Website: bh-photo
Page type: billing-address
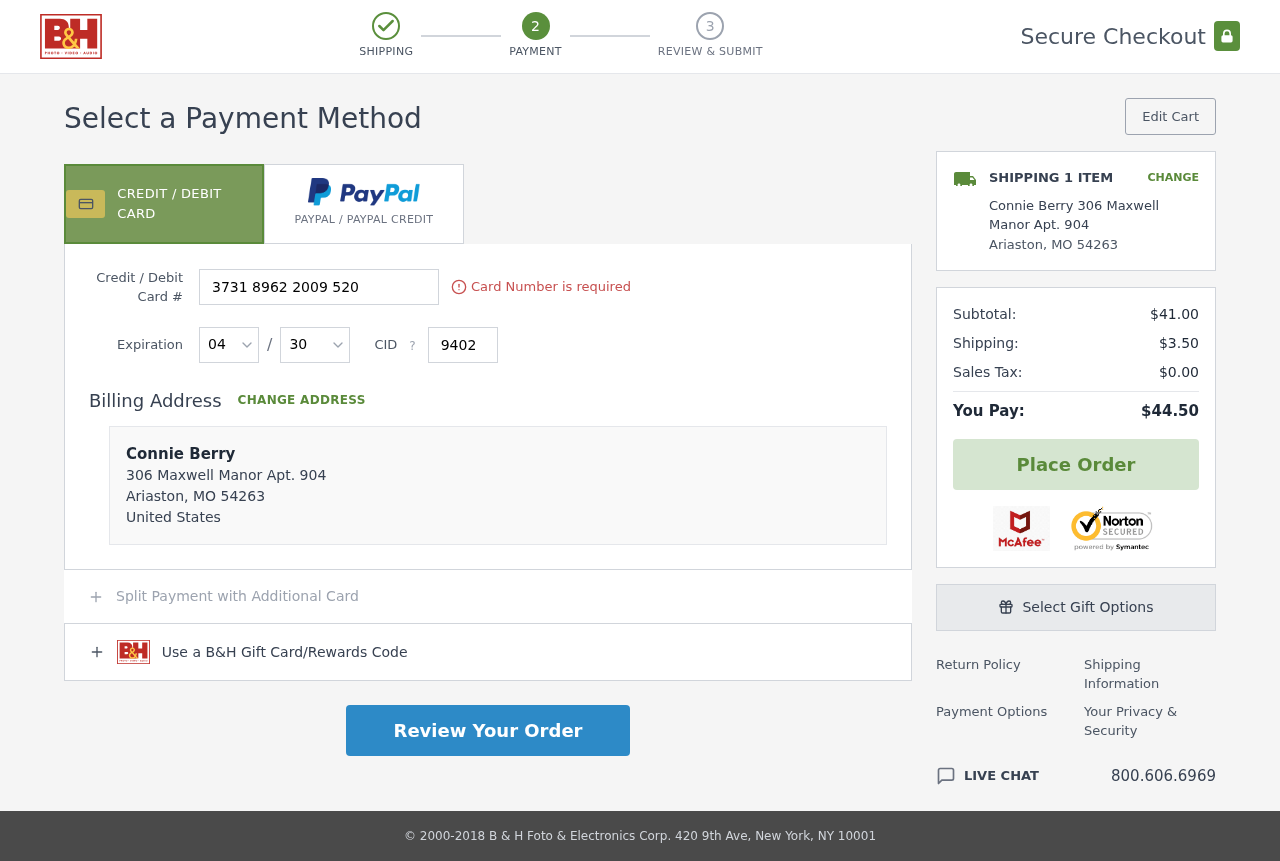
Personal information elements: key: PII_CARD_CVV
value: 9402
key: PII_CARD_EXPIRY_MONTH
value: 04
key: PII_CARD_EXPIRY_YEAR
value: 30
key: PII_CARD_NUMBER
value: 3731 8962 2009 520
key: PII_CITY
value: Ariaston
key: PII_COUNTRY
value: United States
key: PII_FULLNAME
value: Connie Berry
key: PII_FULLNAME2
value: Connie Berry
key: PII_POSTCODE
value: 54263
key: PII_STATE_ABBR
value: MO
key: PII_STREET
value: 306 Maxwell Manor Apt. 904
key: PII_POSTCODE_FULL
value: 54263
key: PII_POSTCODE_NUMERIC
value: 54263
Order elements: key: ORDER_NUM_ITEMS
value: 1
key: ORDER_SUBTOTAL
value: $41.00
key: ORDER_SHIPPING_COST
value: $3.50
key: ORDER_TAX
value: $0.00
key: ORDER_TOTAL
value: $44.50